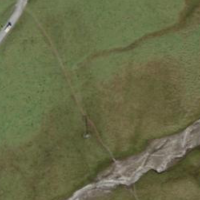
EUNIS habitat code: 23
Species observed at this site:
Cardamine pratensis